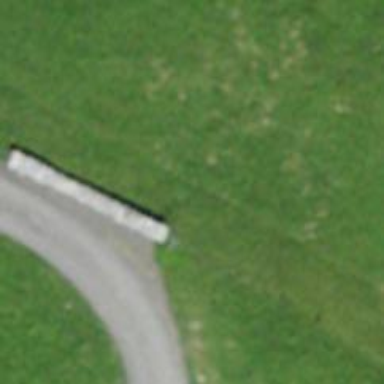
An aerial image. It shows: Dry stone wall barrier.